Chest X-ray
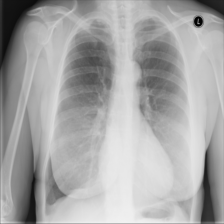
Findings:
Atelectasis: negative
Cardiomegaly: negative
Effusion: negative
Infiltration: negative
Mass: negative
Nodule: negative
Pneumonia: negative
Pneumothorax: negative
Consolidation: negative
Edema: negative
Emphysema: negative
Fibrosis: negative
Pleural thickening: negative
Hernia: negative